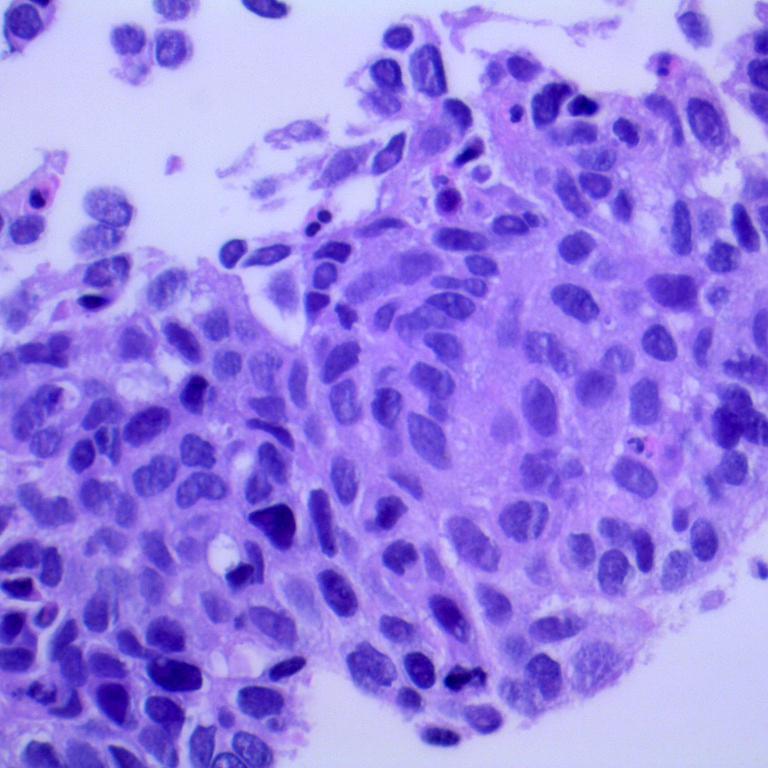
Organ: lung
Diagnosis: squamous carcinomas